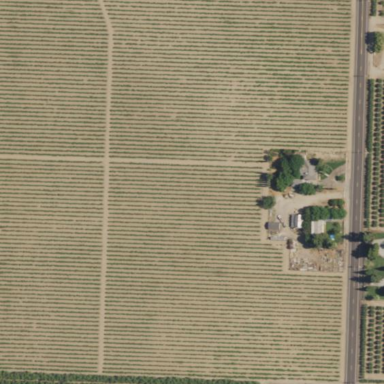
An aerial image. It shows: Beautiful vineyard in the countryside.